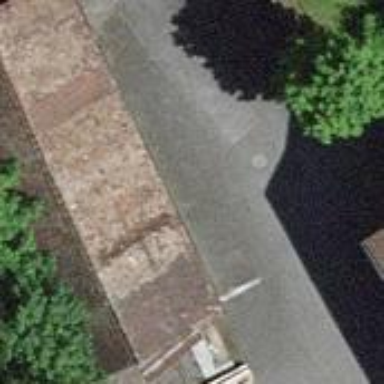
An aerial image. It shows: Garage.